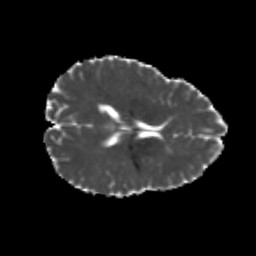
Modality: MD
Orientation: axial
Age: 22
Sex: female
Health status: healthy
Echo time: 0.074 s